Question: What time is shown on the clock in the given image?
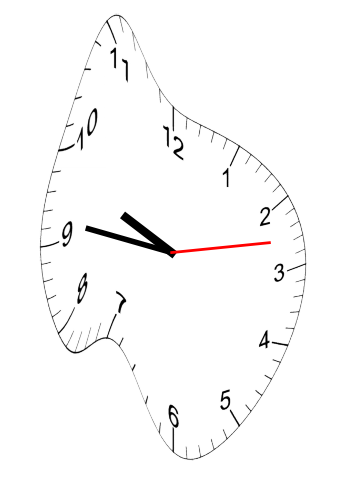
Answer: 09:46:13